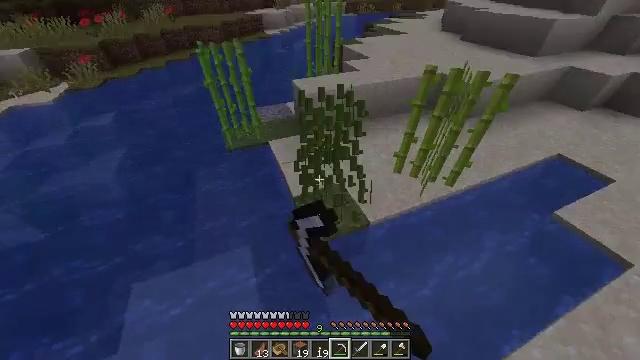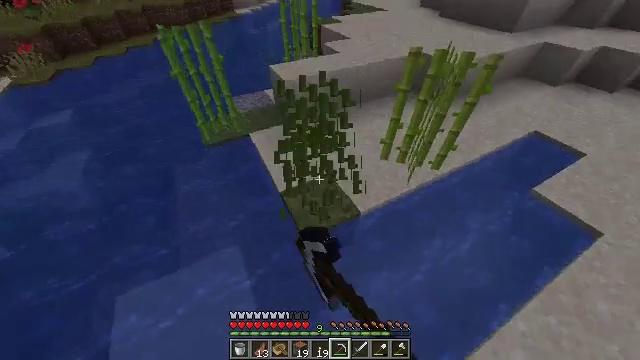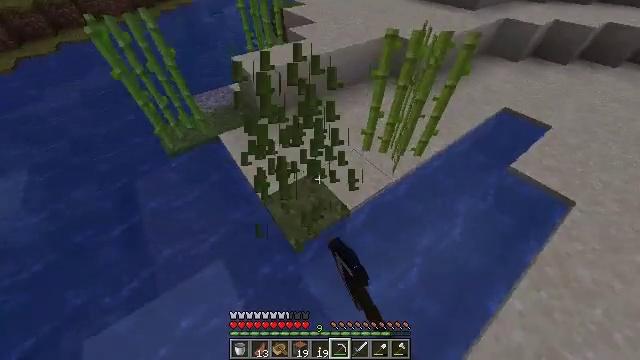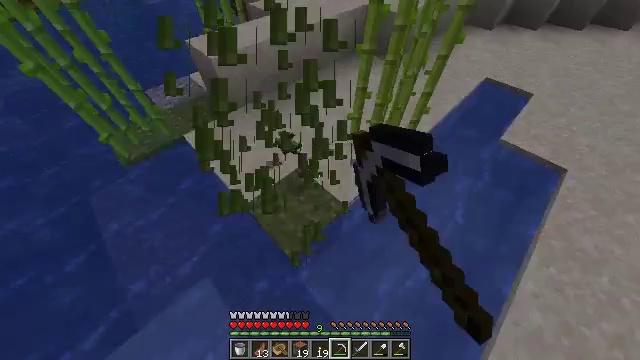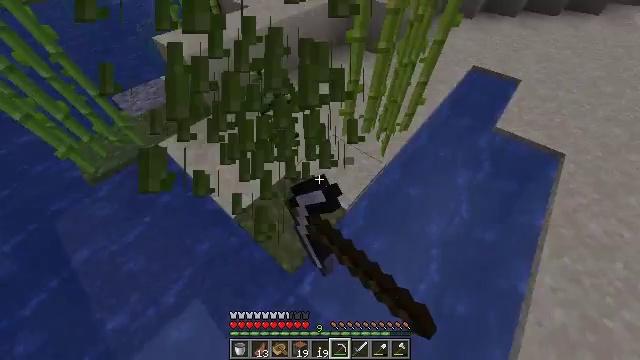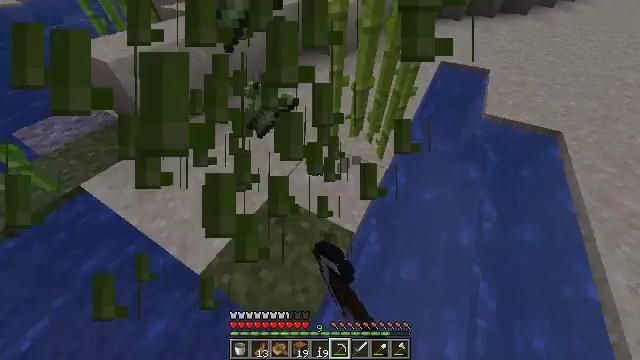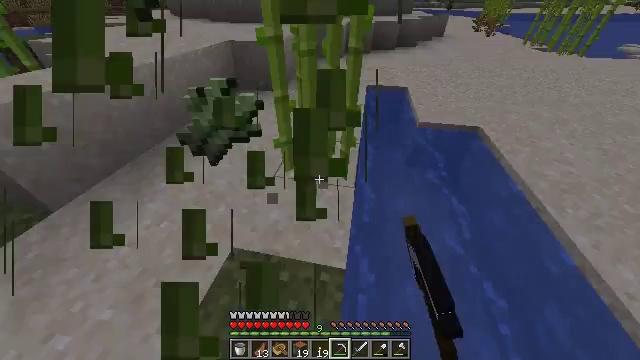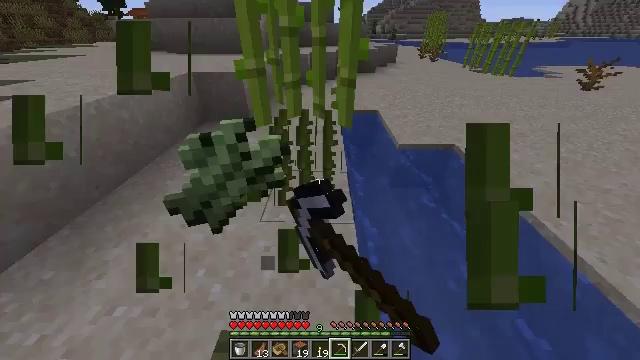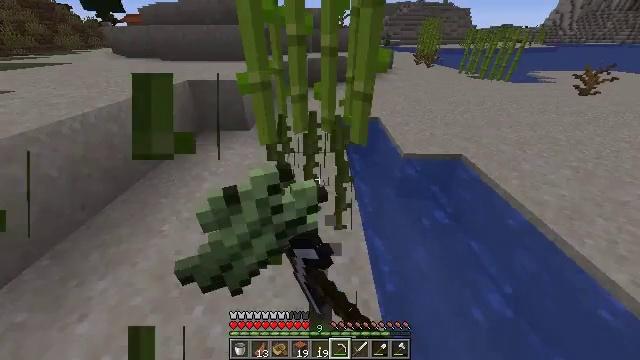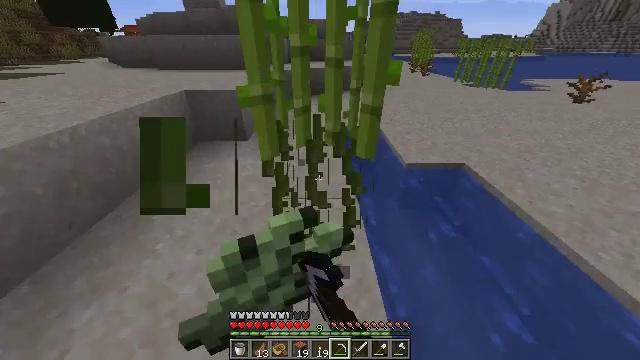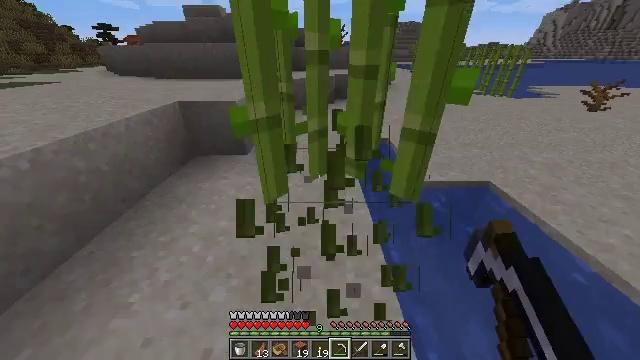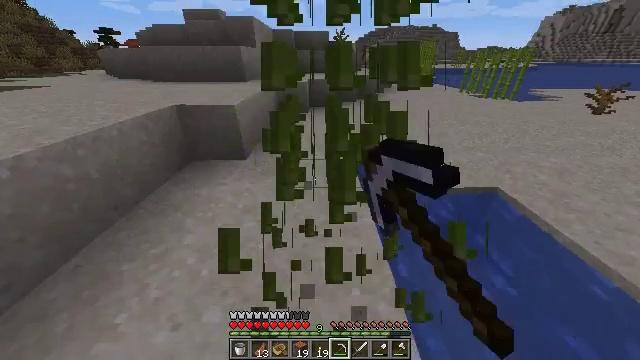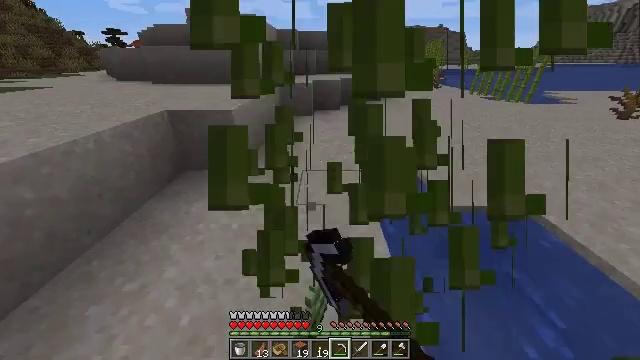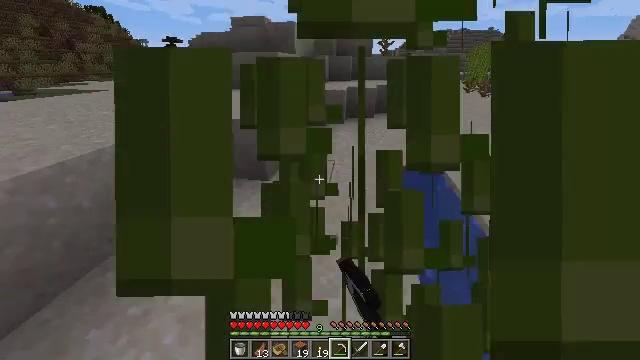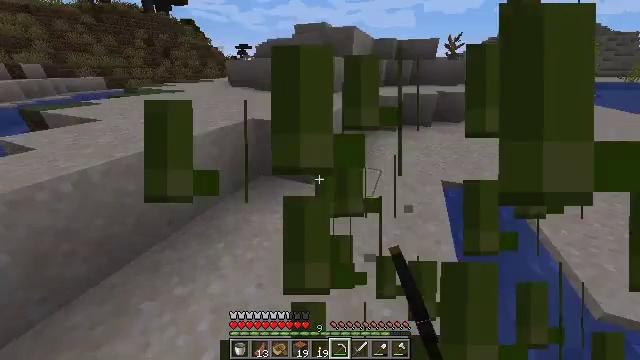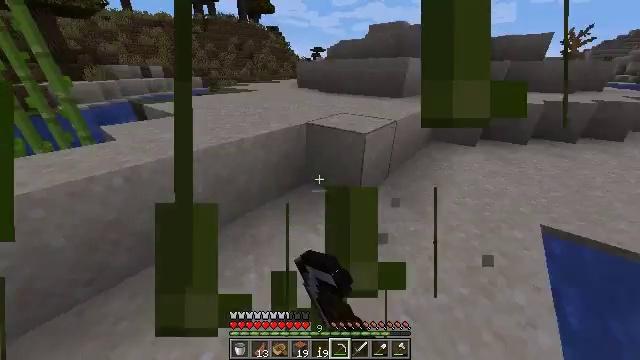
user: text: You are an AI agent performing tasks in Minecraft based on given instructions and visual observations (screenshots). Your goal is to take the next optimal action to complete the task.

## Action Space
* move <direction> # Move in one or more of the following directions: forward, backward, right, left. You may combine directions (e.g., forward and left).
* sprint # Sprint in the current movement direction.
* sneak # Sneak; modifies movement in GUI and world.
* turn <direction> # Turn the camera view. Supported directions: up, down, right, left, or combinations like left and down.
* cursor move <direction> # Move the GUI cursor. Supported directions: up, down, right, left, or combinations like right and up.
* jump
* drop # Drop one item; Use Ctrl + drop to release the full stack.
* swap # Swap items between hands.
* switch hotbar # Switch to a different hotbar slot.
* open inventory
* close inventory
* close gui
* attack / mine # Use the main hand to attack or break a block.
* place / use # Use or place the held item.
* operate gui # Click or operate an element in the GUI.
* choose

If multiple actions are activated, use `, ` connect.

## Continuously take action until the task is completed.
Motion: motion action
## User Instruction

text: Collect sugar cane near water sources.
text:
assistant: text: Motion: move forward, turn right and down, attack / mine, jump
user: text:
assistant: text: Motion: move forward, turn right and down, attack / mine
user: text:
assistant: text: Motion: move forward, turn right and down, attack / mine
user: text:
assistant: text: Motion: move forward, turn right, attack / mine
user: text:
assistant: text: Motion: move forward, turn right and up, attack / mine
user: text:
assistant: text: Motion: move forward, turn right and up, attack / mine
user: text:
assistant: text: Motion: move forward, turn right and up, attack / mine
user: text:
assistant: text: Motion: move forward, turn right and up, attack / mine
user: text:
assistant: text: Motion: move forward, turn up, attack / mine
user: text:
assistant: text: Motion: move forward, turn up, attack / mine
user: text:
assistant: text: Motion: move forward, attack / mine
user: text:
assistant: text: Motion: move forward, turn left, attack / mine
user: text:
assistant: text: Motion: move forward, turn left and up, attack / mine
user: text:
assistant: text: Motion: move forward, turn left, attack / mine
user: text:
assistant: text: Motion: move forward, turn left
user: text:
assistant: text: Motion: move forward, turn left and up
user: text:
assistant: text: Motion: move forward, turn left and up
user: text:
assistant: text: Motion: move forward, turn left
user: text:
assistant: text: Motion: move forward, turn left
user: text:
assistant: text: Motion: move forward, turn left
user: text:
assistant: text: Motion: move forward, turn left
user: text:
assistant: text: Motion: move forward, turn left
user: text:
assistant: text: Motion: move forward, turn left, open inventory
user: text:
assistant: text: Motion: open inventory
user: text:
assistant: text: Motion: cursor move right and up, open inventory
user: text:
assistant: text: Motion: cursor move right and up
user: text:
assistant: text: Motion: cursor move right
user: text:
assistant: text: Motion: no_op
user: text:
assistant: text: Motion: no_op
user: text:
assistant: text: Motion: no_op